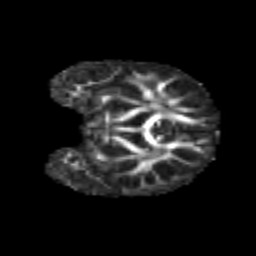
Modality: FA
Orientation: coronal
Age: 7
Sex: male
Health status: healthy